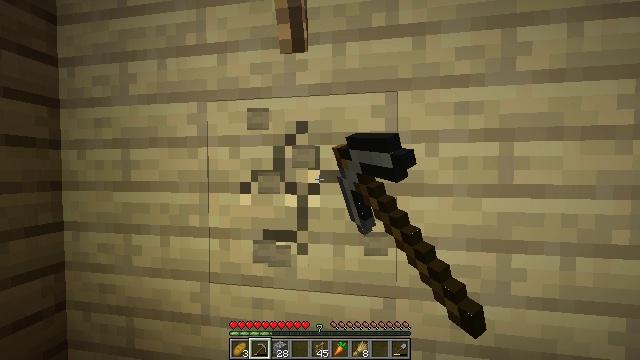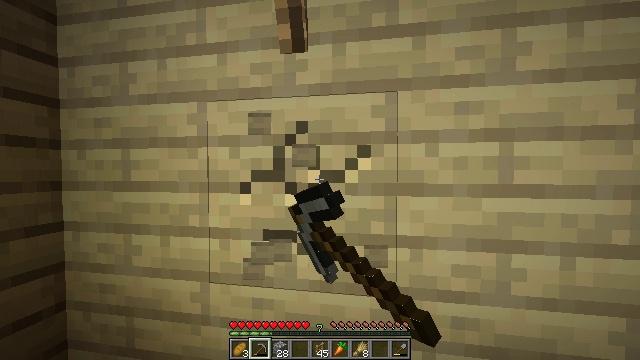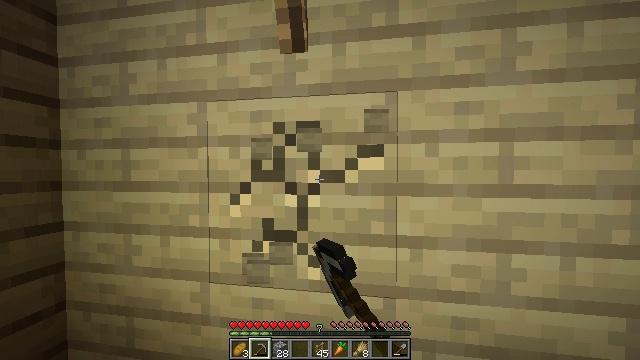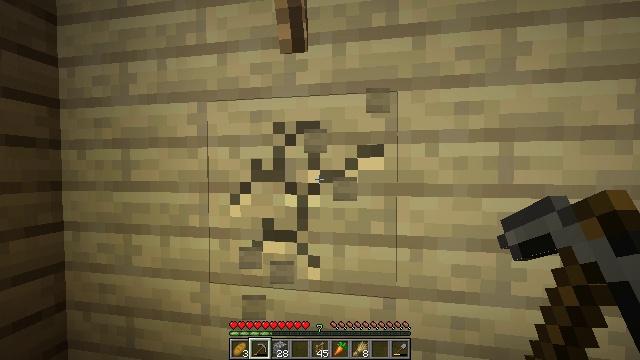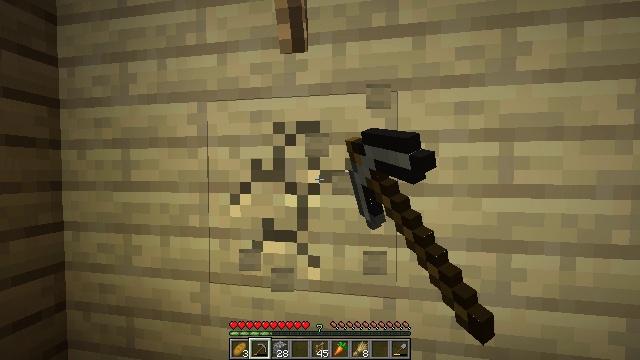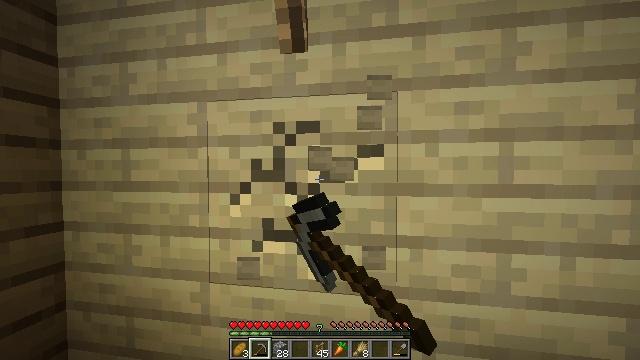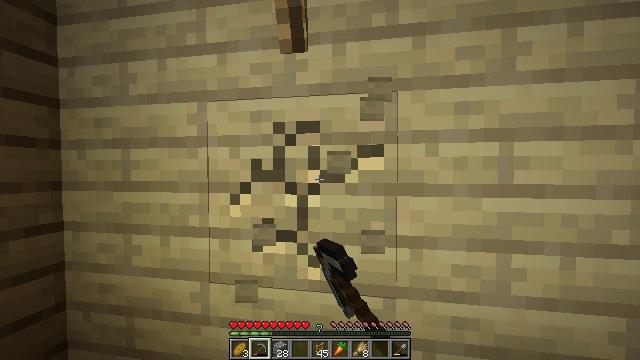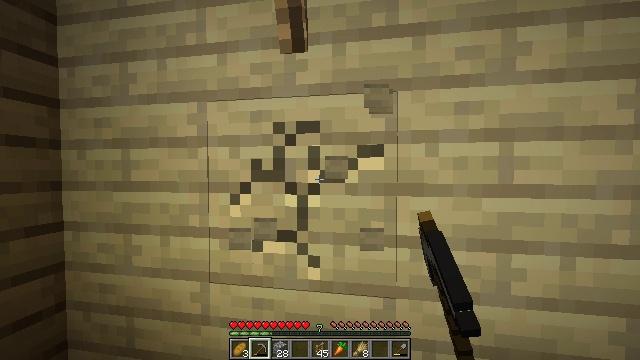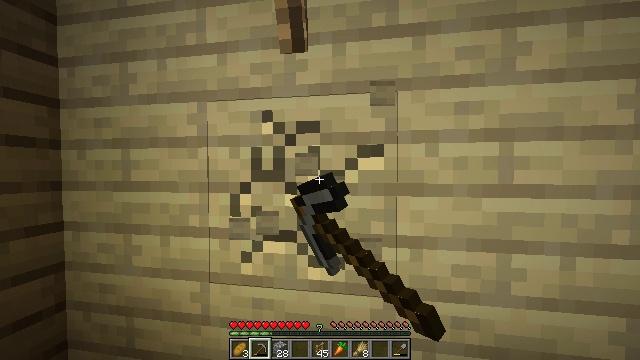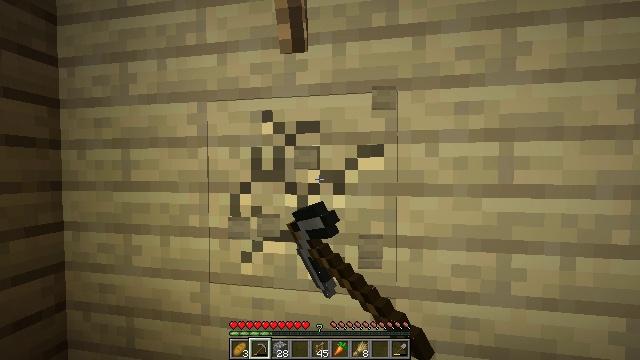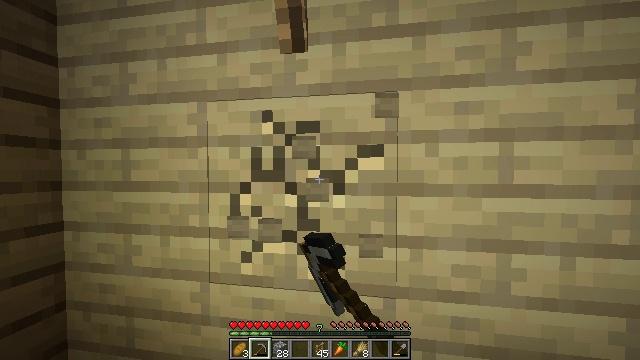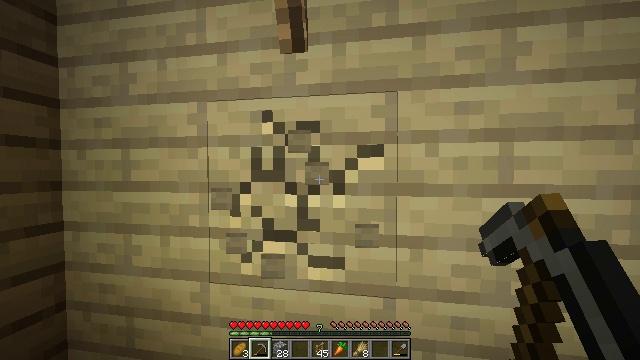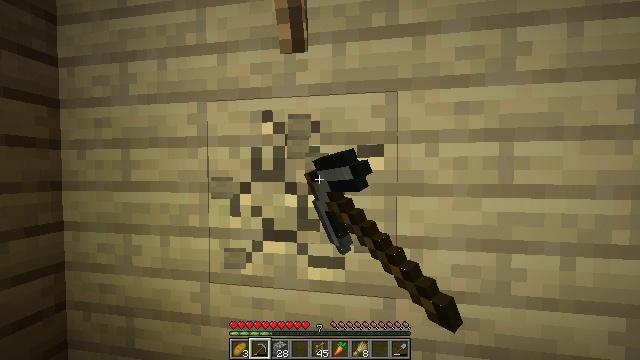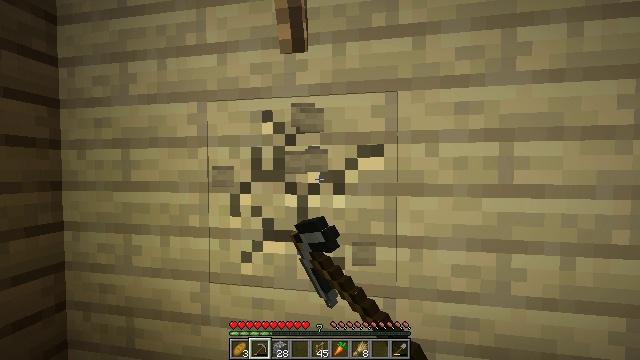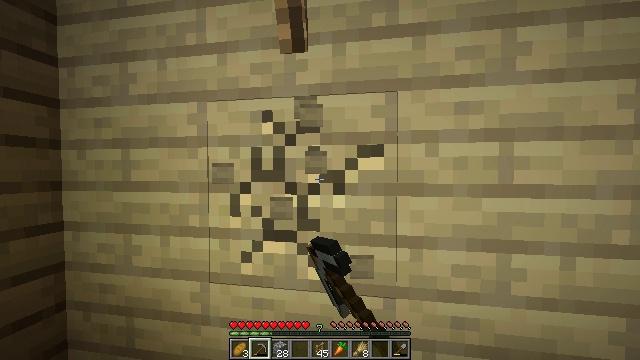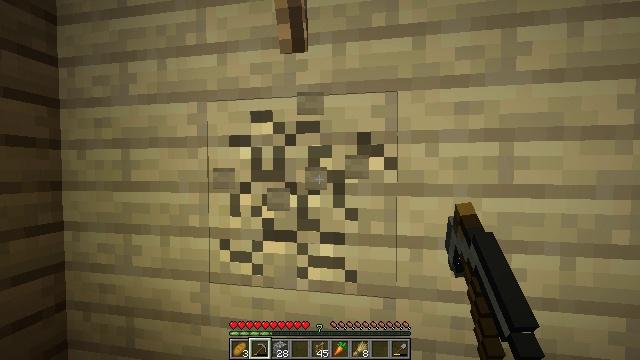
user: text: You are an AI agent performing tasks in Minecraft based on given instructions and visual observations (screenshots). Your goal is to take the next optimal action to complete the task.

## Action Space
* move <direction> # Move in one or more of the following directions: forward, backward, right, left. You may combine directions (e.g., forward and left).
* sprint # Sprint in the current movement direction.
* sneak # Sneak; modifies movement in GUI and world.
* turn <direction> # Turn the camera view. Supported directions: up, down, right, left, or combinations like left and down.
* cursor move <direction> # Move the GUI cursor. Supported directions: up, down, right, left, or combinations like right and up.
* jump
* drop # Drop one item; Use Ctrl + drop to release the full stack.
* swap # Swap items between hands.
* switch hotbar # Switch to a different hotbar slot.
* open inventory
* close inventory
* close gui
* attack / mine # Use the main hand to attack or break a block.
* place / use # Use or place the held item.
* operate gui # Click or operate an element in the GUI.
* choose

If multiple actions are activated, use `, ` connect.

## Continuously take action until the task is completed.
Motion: motion action
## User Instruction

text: Collect birch planks from structures.
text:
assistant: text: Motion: attack / mine
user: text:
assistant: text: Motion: attack / mine
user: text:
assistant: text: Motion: attack / mine
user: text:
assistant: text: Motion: attack / mine
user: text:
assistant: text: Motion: attack / mine
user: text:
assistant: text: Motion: attack / mine
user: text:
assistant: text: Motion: attack / mine
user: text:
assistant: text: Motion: attack / mine
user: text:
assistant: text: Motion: attack / mine
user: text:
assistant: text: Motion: attack / mine
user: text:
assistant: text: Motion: attack / mine
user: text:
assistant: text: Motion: attack / mine
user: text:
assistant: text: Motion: attack / mine
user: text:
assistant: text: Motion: attack / mine
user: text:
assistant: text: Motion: attack / mine
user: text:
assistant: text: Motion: attack / mine
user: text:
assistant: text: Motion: attack / mine
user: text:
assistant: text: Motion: attack / mine
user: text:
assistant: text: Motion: attack / mine
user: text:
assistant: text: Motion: attack / mine
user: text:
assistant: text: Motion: attack / mine
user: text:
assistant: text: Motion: attack / mine
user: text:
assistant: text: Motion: attack / mine
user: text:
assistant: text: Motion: attack / mine
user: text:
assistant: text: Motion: attack / mine
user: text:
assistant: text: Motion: attack / mine
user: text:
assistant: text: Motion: attack / mine
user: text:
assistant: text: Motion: attack / mine
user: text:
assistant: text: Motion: attack / mine
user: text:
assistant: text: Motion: attack / mine